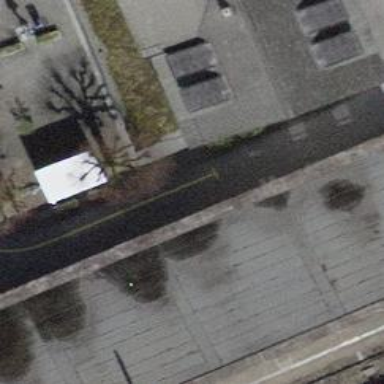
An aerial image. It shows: Paved footway.